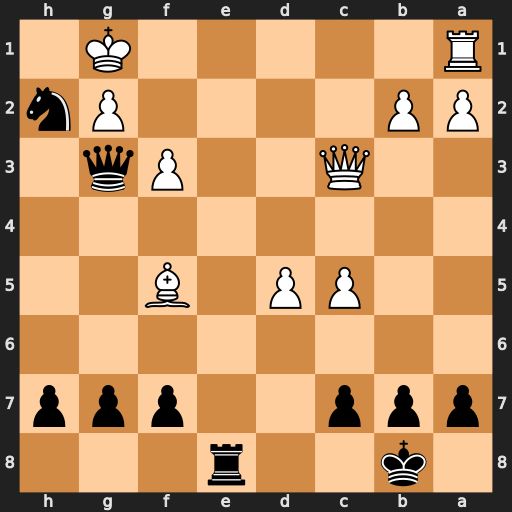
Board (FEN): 1k2r3/ppp2ppp/8/2PP1B2/8/2Q2Pq1/PP4Pn/R5K1
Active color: b
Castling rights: -
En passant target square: -
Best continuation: Re2 Bh3 Rf2 Re1 a6